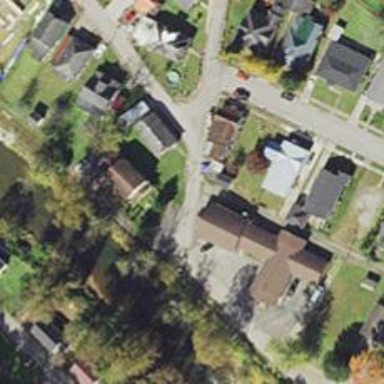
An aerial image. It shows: Alley classified as service road.